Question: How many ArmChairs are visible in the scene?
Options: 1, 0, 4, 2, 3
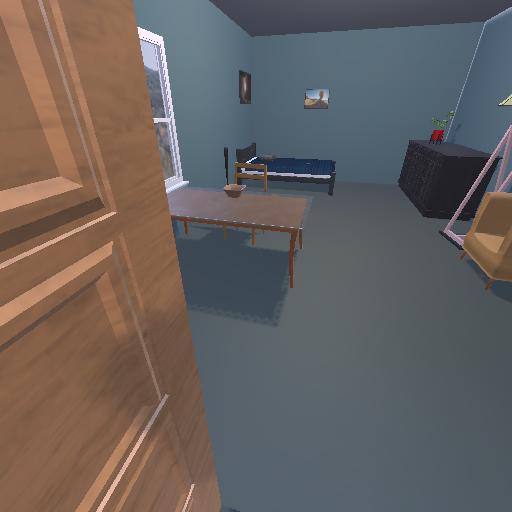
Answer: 1